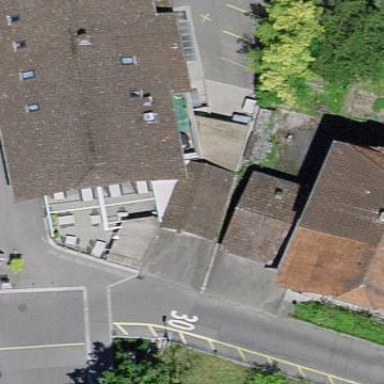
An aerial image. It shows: Building that houses restaurant.